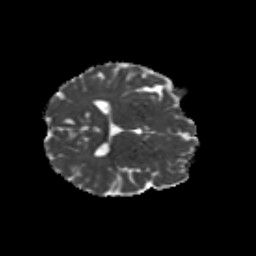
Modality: MD
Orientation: axial
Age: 49
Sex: male
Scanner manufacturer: siemens
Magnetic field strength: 3 T
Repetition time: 8.6 s
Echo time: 0.095 s